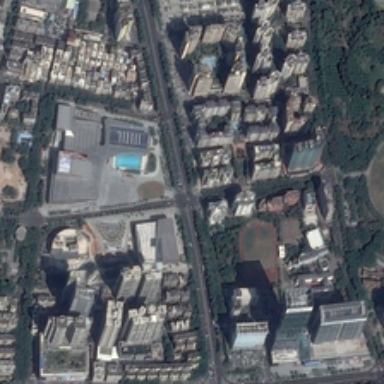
Some buildings and green trees are in a commercial area .